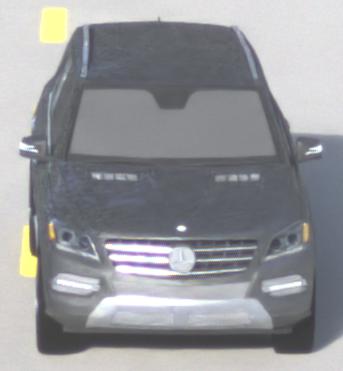
Make: Mercedes-Benz
Model: ML 350
Detailed model: M-Class (166)
Model produced from: 2011/11
Model produced until: 2014/10
Doors: 5
Color: gray
Road condition: dry road
Daytime: morning or afternoon
Contrast: low contrast